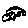
Label: car